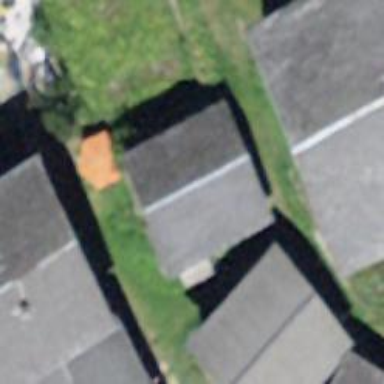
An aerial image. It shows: Simple and straightforward house.